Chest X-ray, PA view. Patient: 51 years old, sex F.
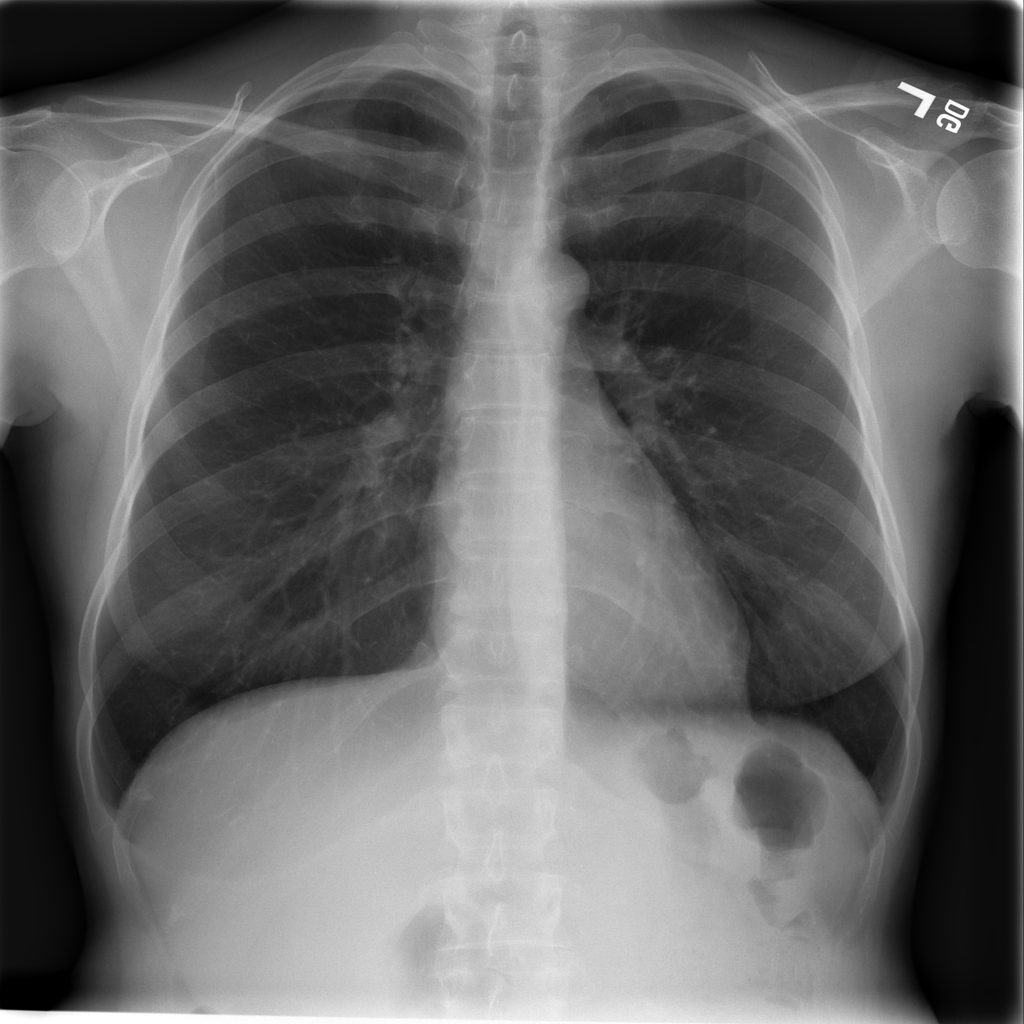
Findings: No Finding